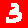
Digit: 3